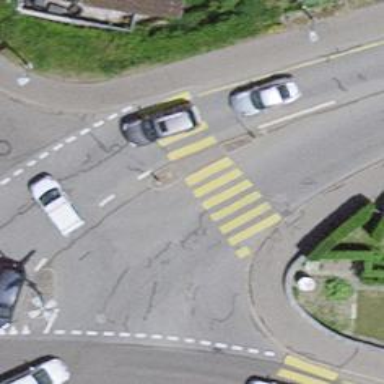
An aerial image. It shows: Uncontrolled zebra crossing on the road.